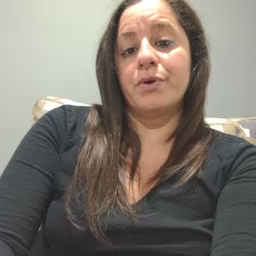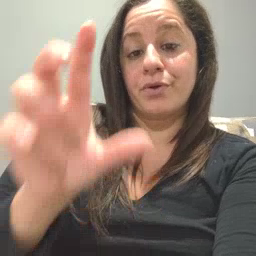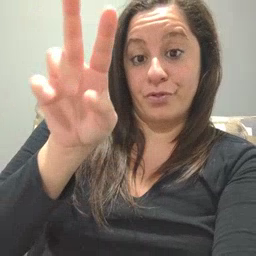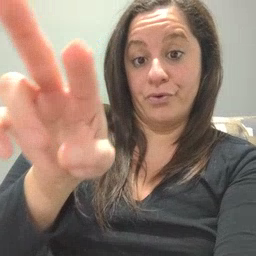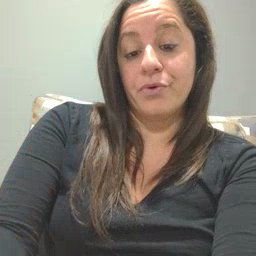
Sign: look